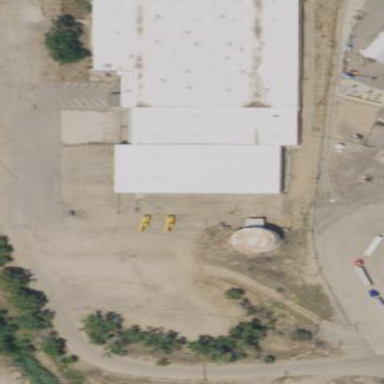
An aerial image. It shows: Warehouse.